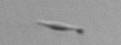
Label: Cylindrotheca